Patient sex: M
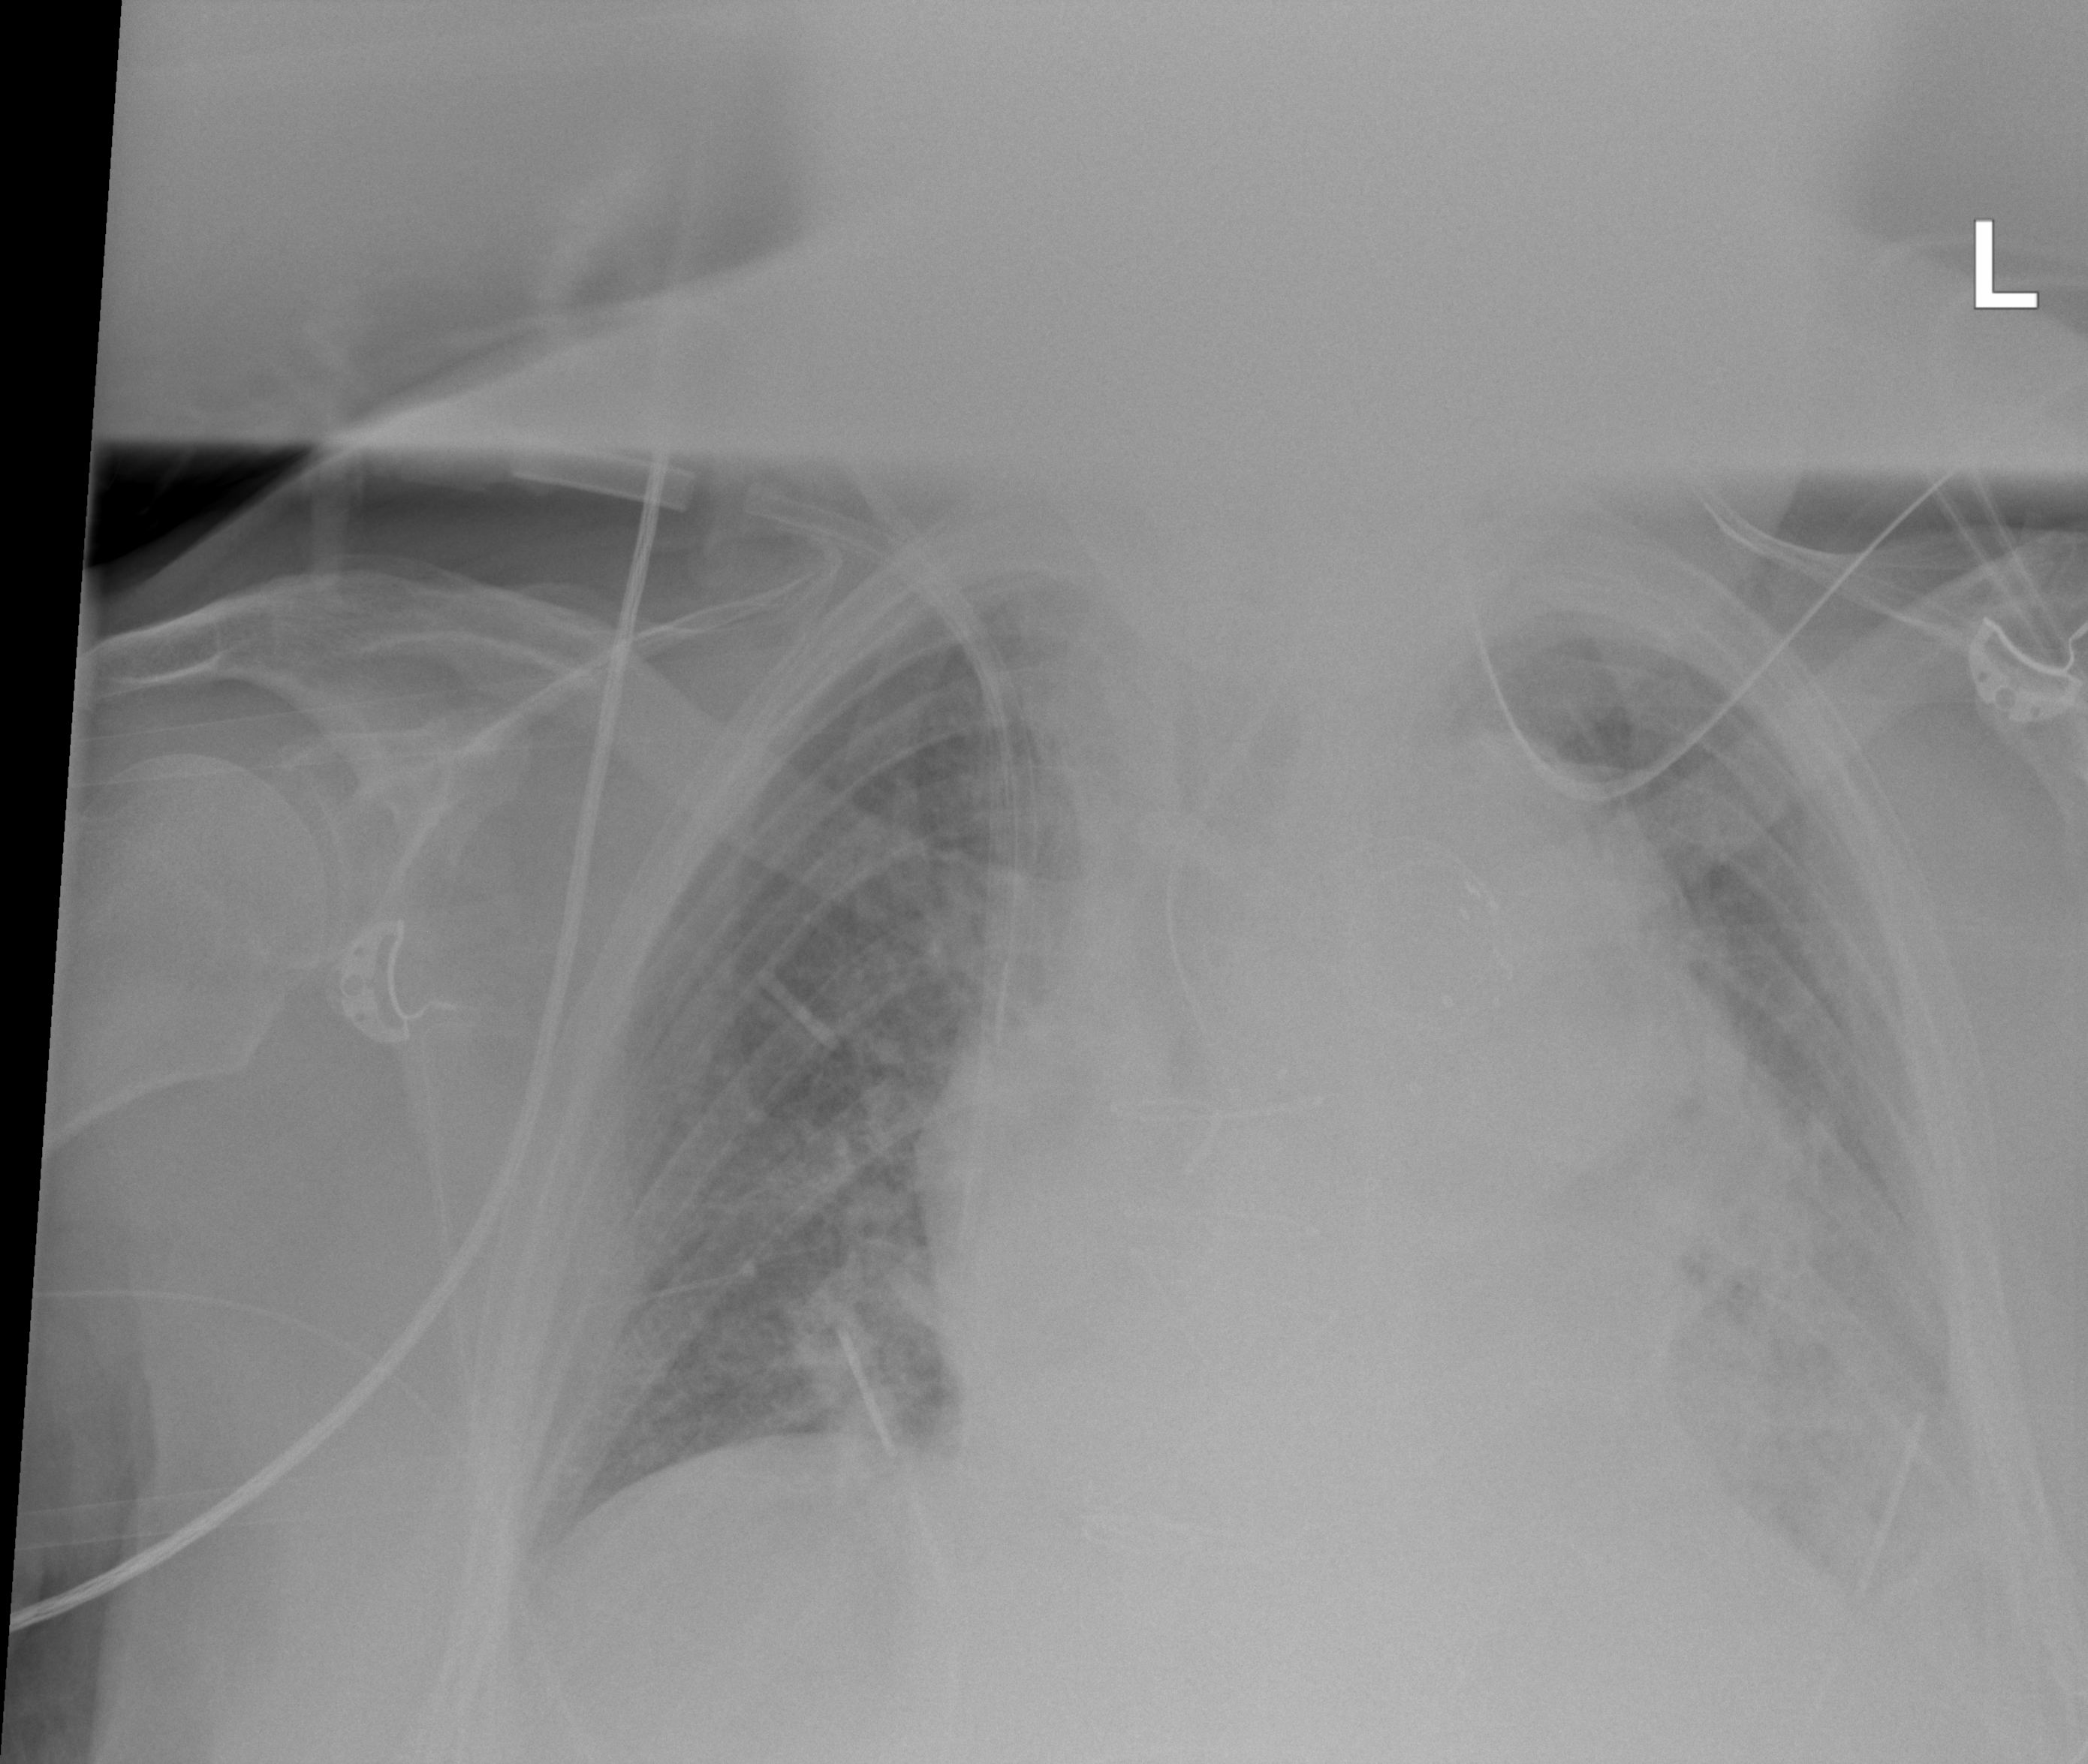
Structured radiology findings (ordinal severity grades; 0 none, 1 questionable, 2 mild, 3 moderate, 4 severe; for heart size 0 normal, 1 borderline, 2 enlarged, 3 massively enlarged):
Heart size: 2
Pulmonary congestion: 3
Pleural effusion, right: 0
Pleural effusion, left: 3
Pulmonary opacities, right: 0
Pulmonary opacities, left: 2
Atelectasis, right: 2
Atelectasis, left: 3